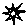
Label: sun